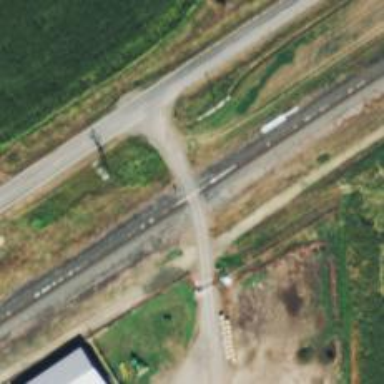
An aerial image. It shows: Uncontrolled level crossing on the railway.